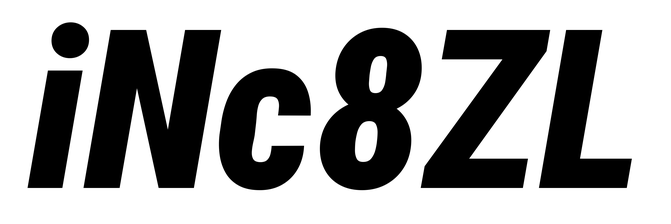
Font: Roboto-Italic_Condensed_Black_Italic